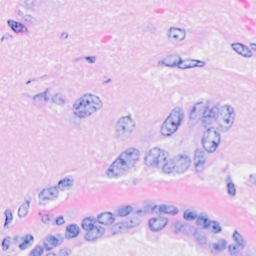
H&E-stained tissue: Breast